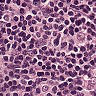
Metastatic tissue present: no